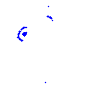
Particle: proton